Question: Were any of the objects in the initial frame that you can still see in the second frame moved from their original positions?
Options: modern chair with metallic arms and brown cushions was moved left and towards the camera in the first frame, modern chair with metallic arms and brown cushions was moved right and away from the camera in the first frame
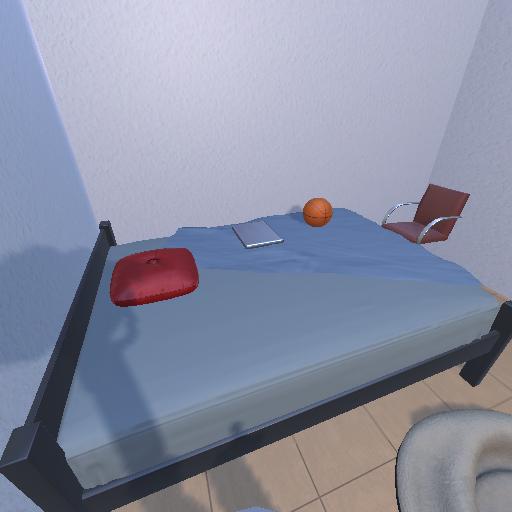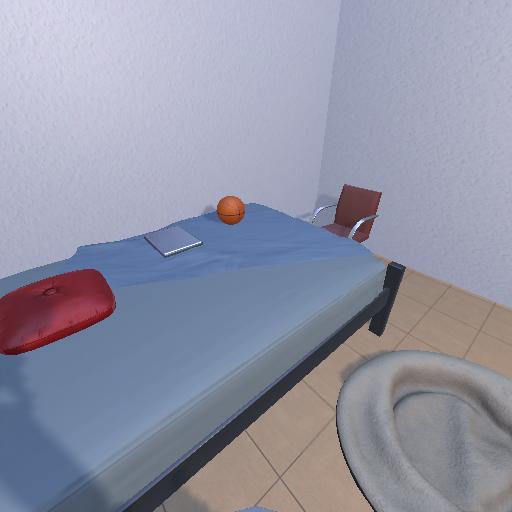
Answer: modern chair with metallic arms and brown cushions was moved left and towards the camera in the first frame